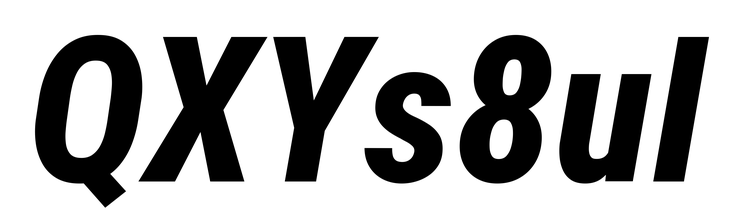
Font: Roboto-Italic_Condensed_ExtraBold_Italic